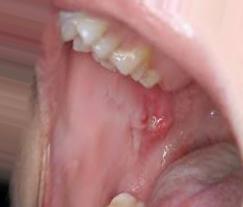
Condition: Mouth Ulcer